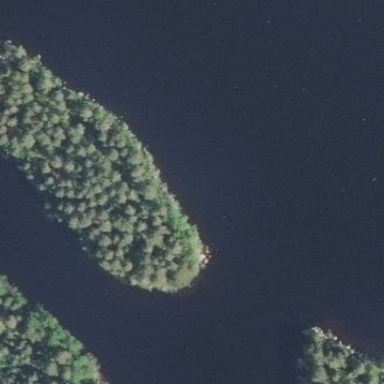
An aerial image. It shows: Islet covered with woodland.